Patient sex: M
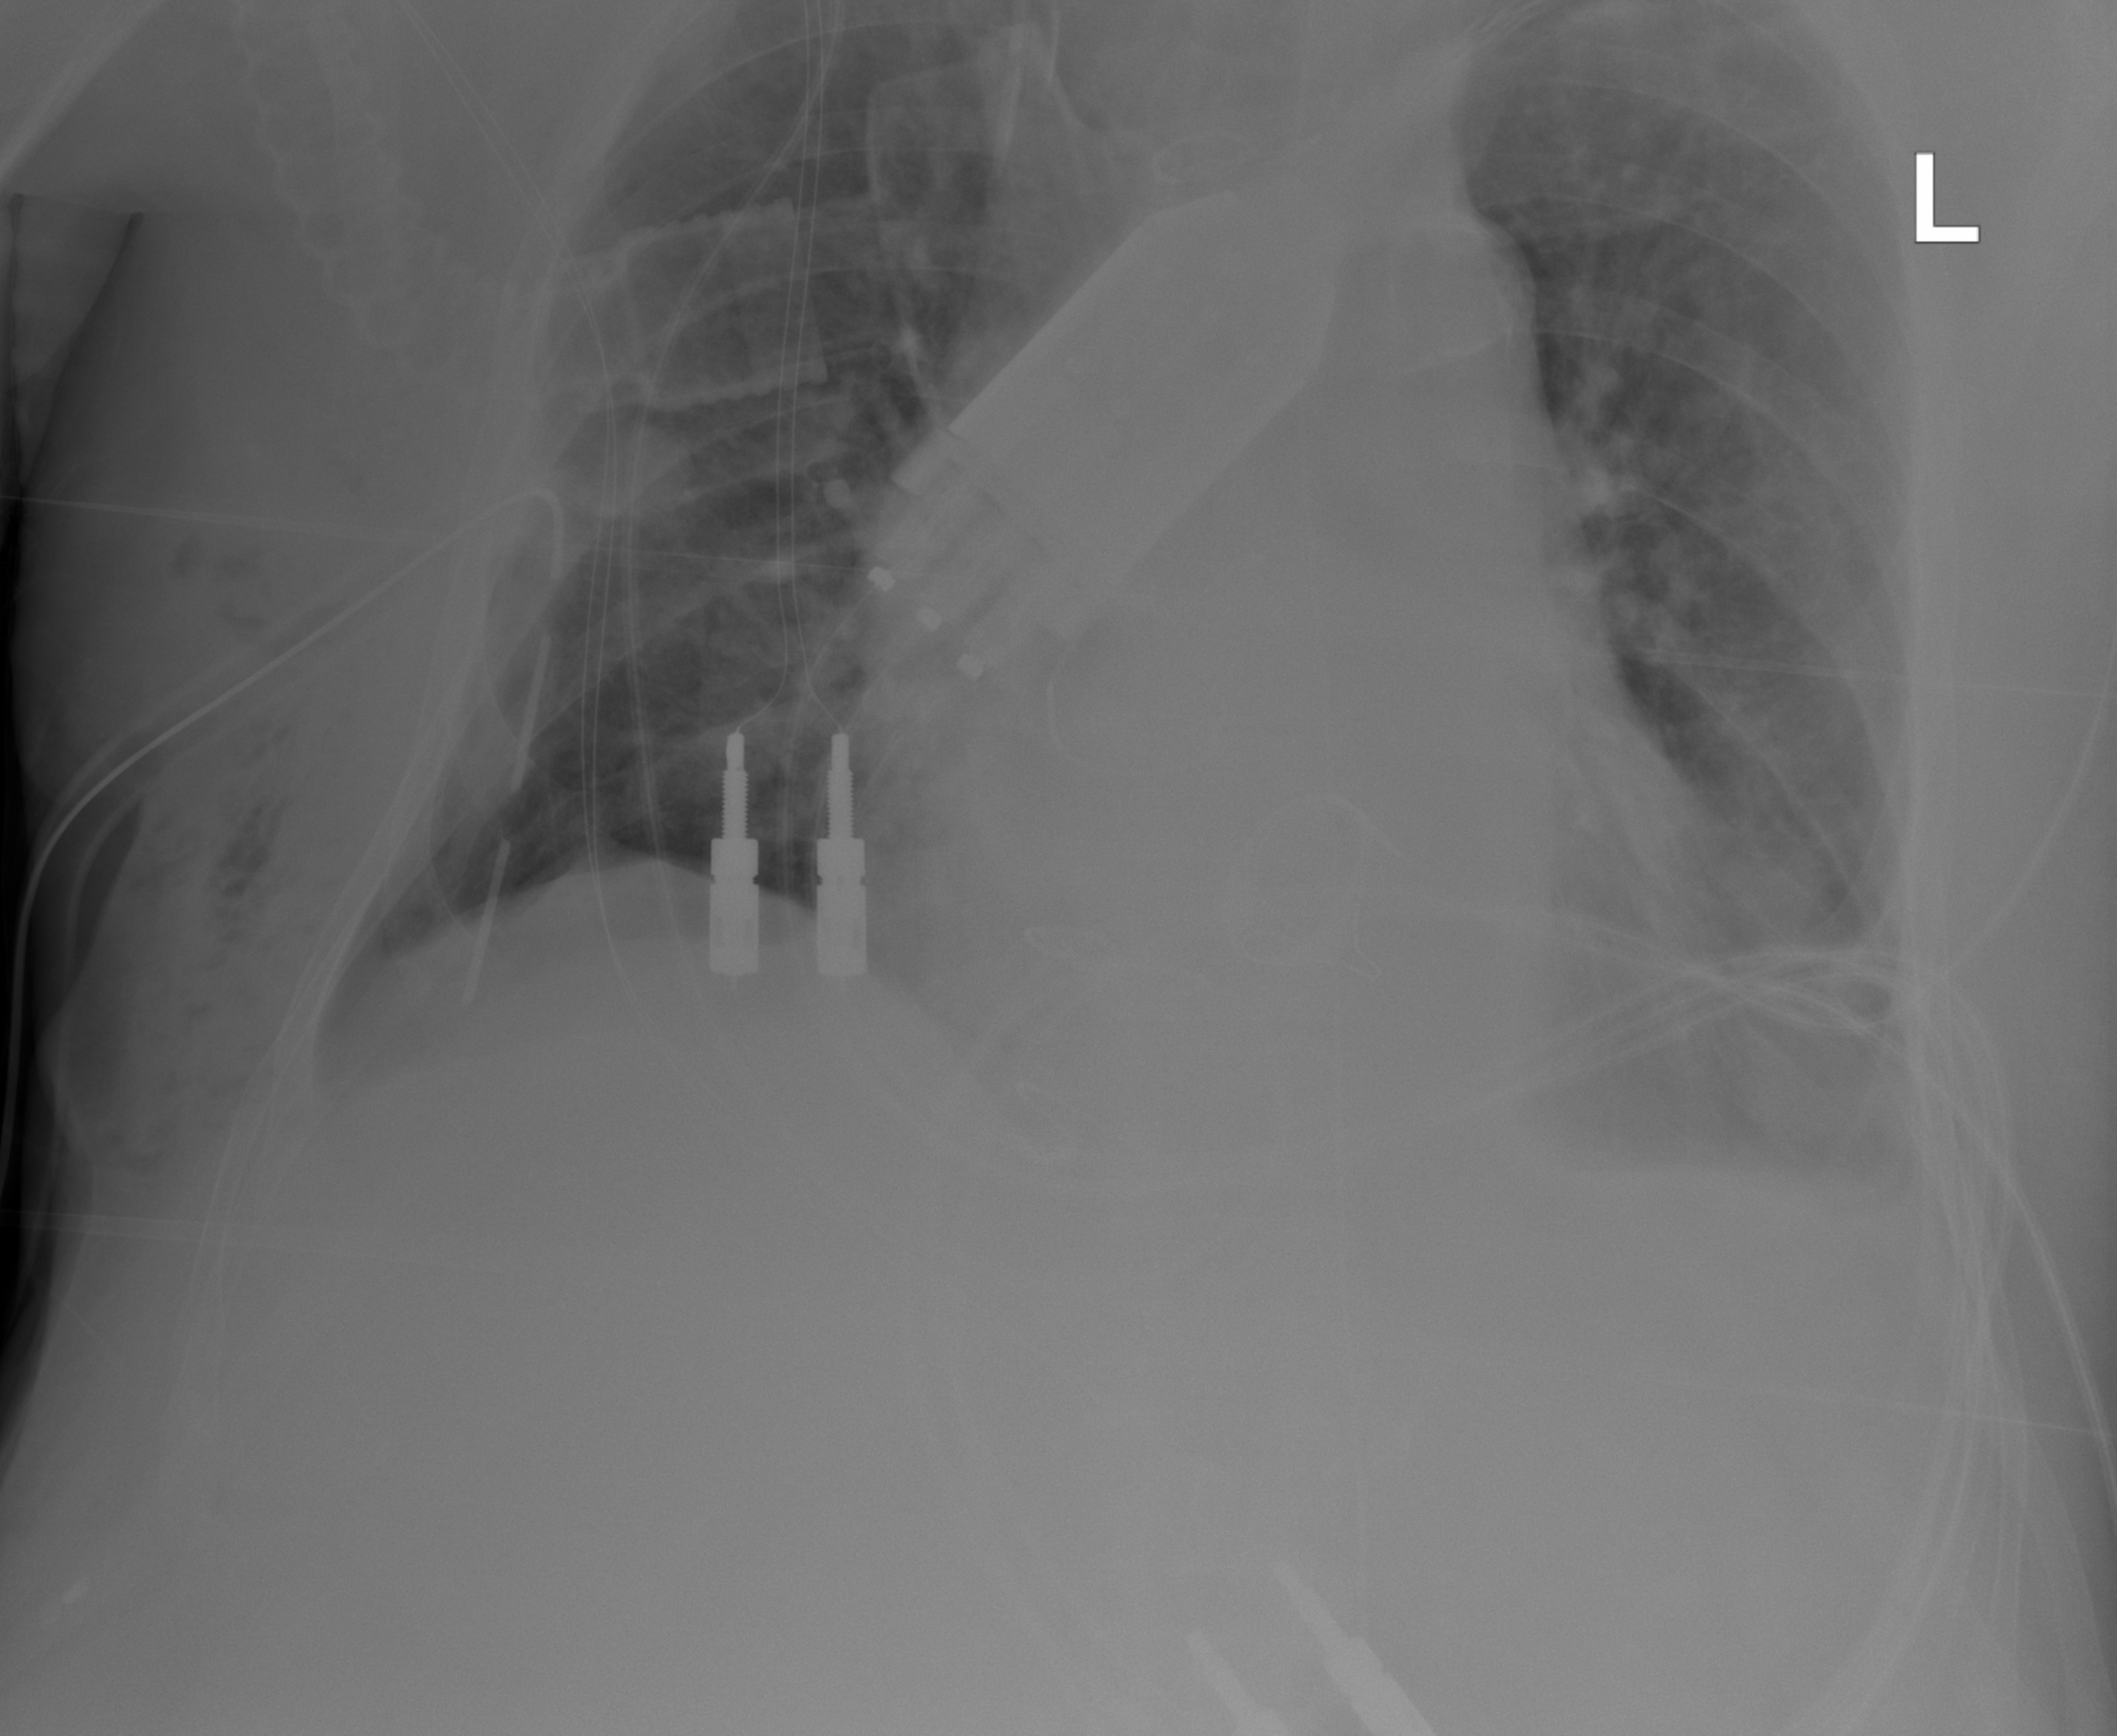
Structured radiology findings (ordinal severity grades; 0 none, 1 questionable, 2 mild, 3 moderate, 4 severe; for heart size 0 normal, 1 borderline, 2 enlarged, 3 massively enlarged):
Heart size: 2
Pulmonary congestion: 2
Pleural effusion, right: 2
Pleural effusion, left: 2
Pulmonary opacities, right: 2
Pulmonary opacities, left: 0
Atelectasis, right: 2
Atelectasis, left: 2